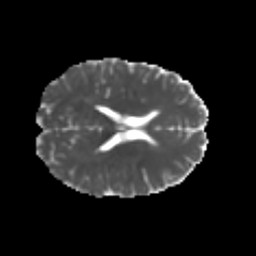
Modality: MD
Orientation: axial
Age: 28
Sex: male
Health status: healthy